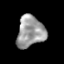
Tissue: skin
Cell type: Epithelial cells
Senescence score: 0.2361
Nuclear area (px): 842
Mean DAPI intensity: 156.233